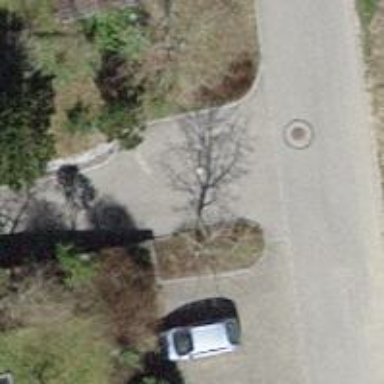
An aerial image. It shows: Urban area featuring tree as natural element.